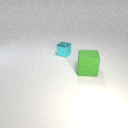
small cyan metal cube to the left of large green rubber cube